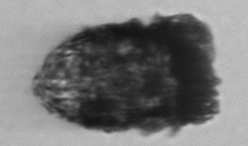
Label: Stenosemella_pacifica